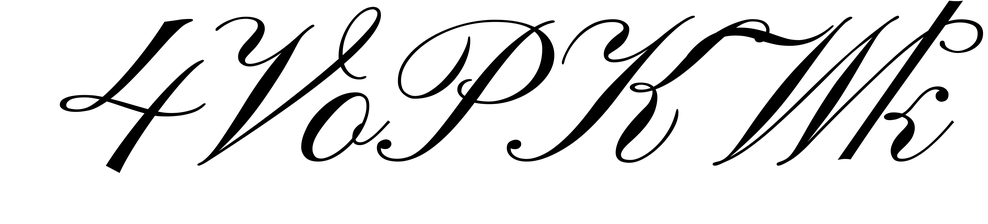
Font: PinyonScript-Regular